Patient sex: F
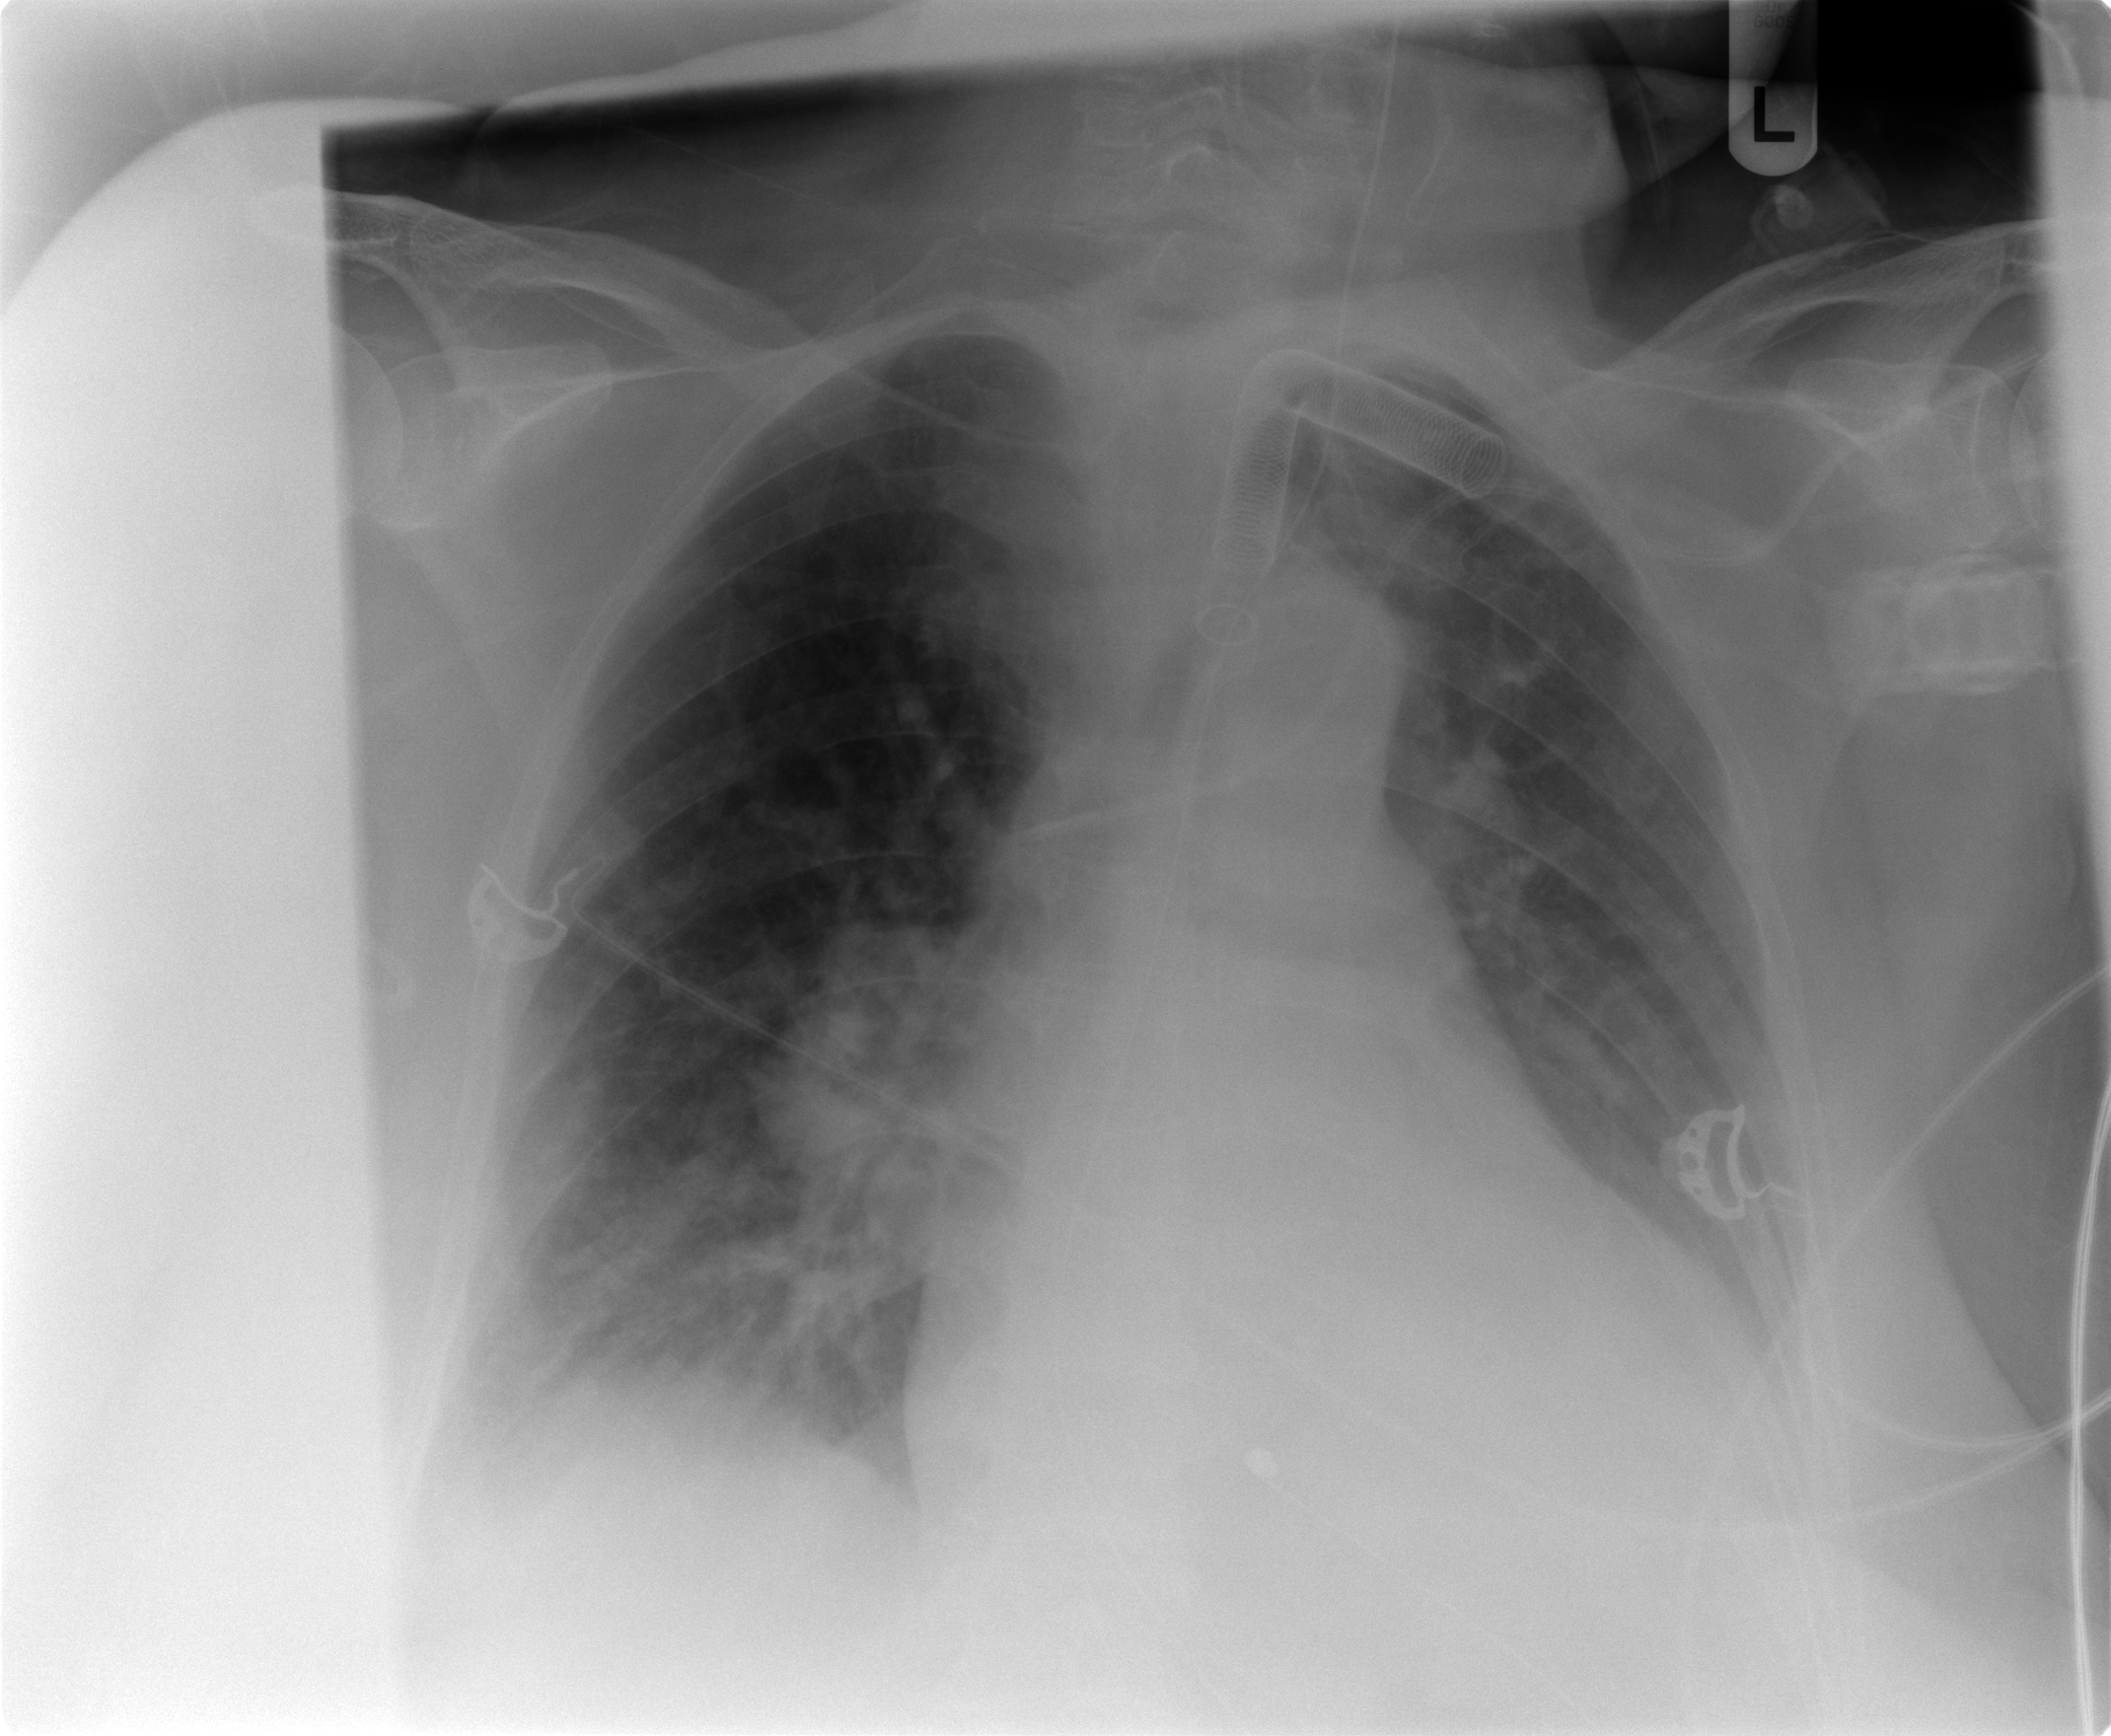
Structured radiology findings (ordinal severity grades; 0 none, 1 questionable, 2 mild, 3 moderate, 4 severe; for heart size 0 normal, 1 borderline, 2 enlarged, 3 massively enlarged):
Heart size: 2
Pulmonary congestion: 2
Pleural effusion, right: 1
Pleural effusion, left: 1
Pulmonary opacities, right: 2
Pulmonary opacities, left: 0
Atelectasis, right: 2
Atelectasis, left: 2